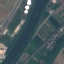
Land use / land cover class: River